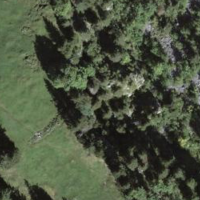
EUNIS habitat code: 23
Species observed at this site:
Campanula barbata